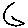
Label: moon